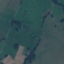
Land use / land cover: Pasture